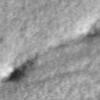
Label: no_change